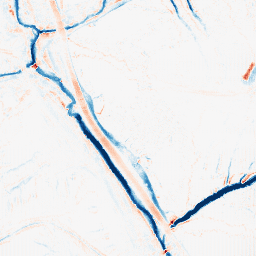
Category: morphological
Decomposition family: tophat_combined
Decomposition parameters: size: 5
Upsampling method: fft_zeropad
Upsampling parameters: scale: 8
Upsampling scale: 8